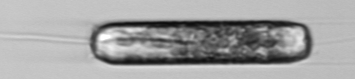
Label: Ditylum_brightwellii